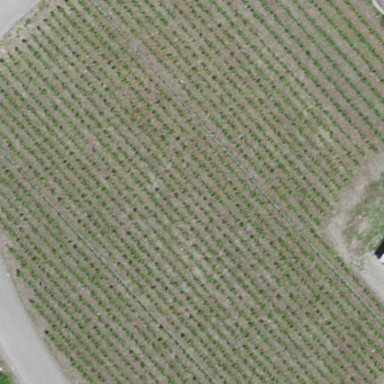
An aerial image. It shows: Vineyard where grapes are grown.